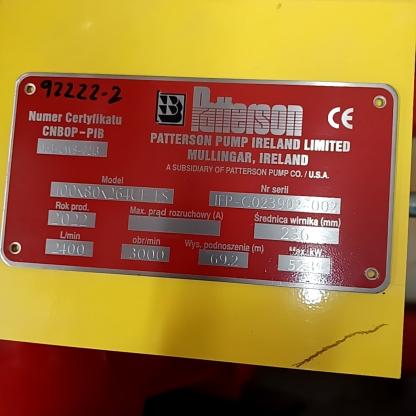
Klasa: tabliczka-znamionowa